Field crop: tomato
Growth stage: 1
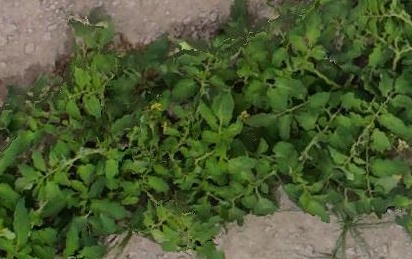
Species: tomato